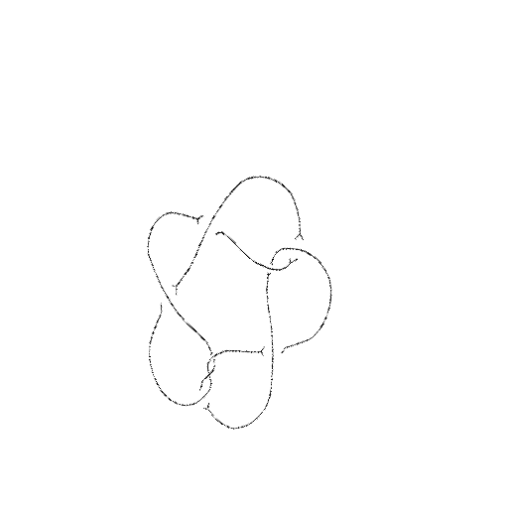
Crossing number: 8